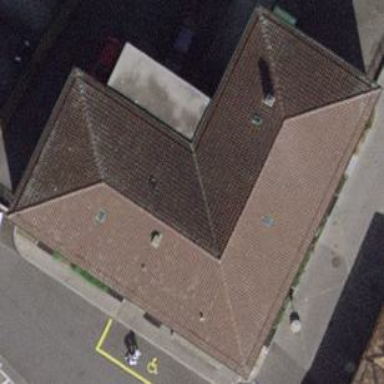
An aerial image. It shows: Community centre building.